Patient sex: M
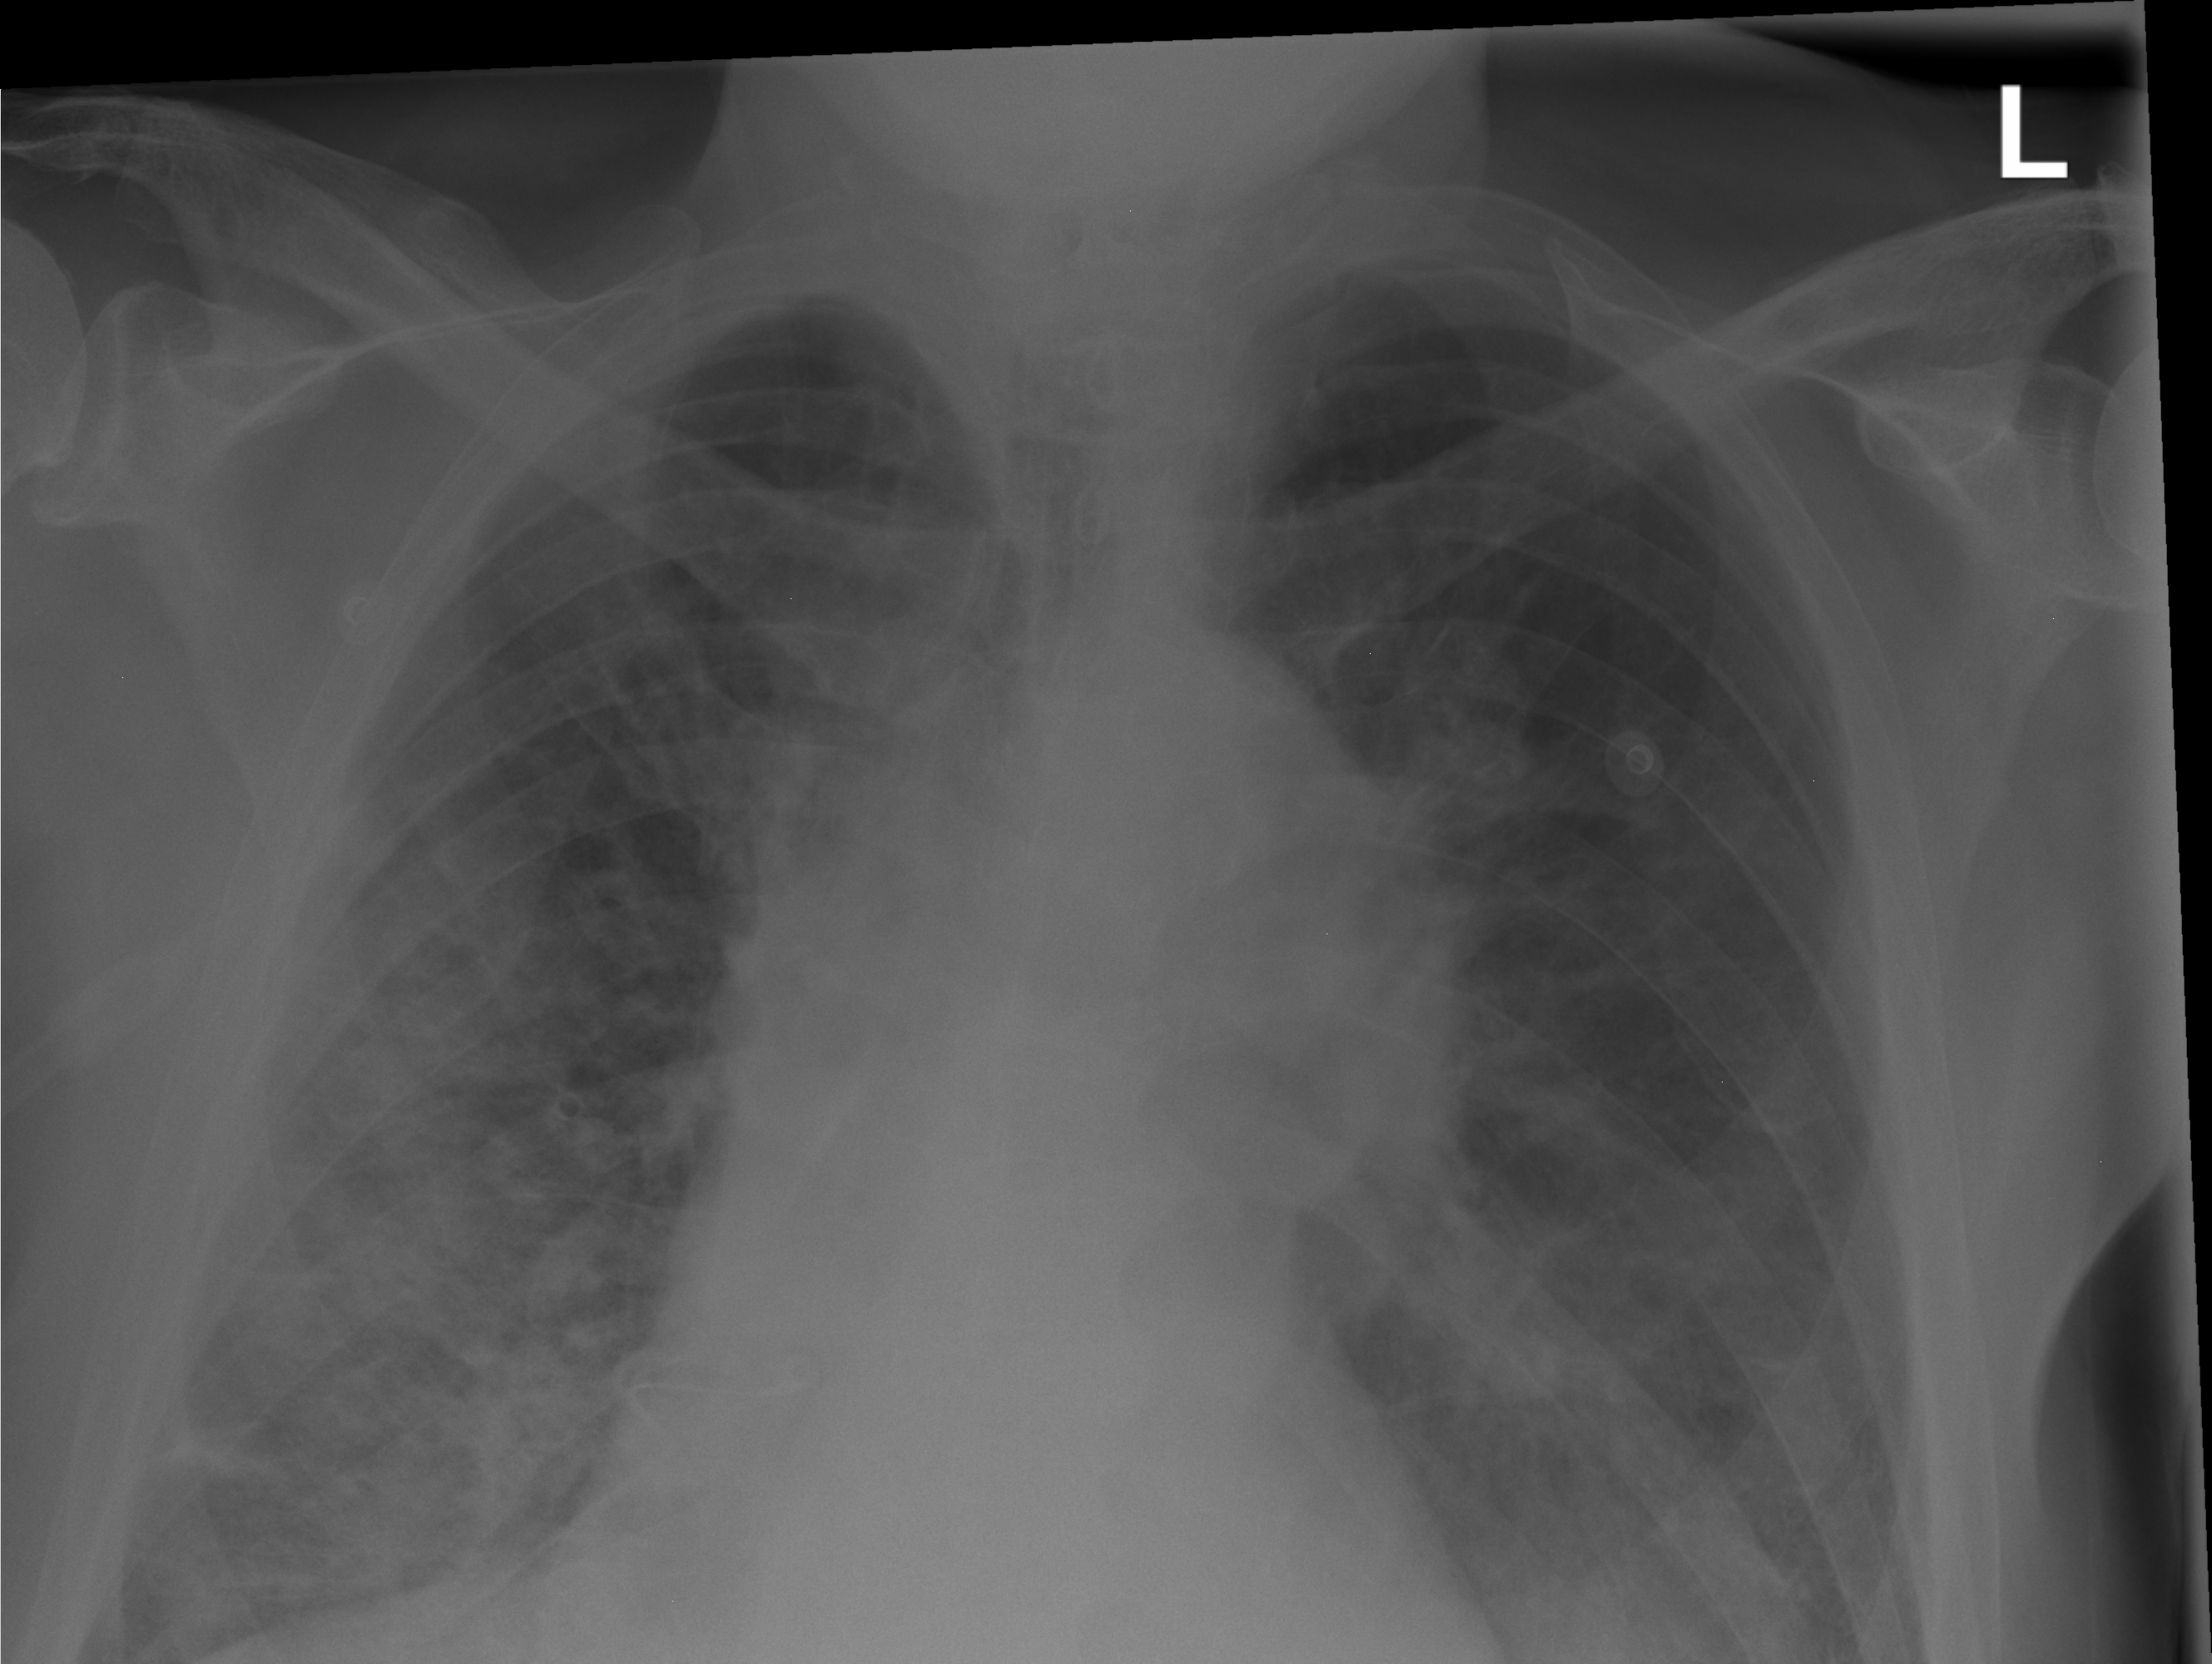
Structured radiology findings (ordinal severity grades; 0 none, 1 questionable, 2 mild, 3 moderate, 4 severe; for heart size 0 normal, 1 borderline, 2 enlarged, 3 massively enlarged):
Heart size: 2
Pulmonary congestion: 2
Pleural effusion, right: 1
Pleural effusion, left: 2
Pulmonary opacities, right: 3
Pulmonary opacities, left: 1
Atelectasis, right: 2
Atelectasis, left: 0